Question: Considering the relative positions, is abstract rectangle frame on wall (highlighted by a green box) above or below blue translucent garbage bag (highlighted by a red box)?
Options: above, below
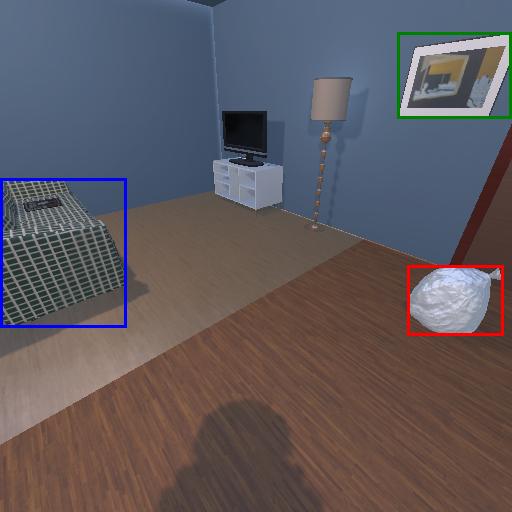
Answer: above